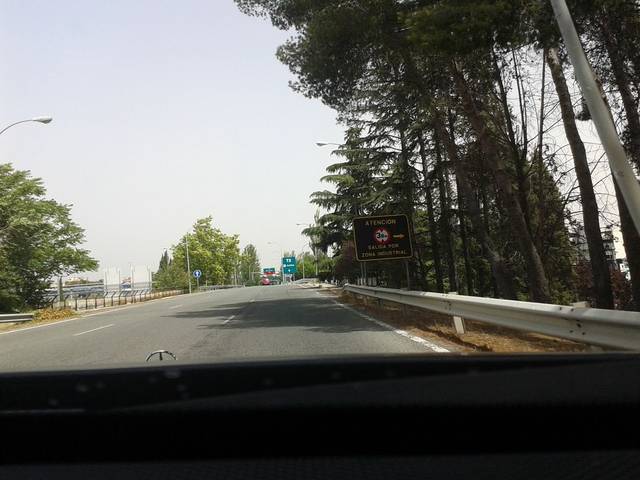
Region: Spain
Coordinates: 40.466, -3.574